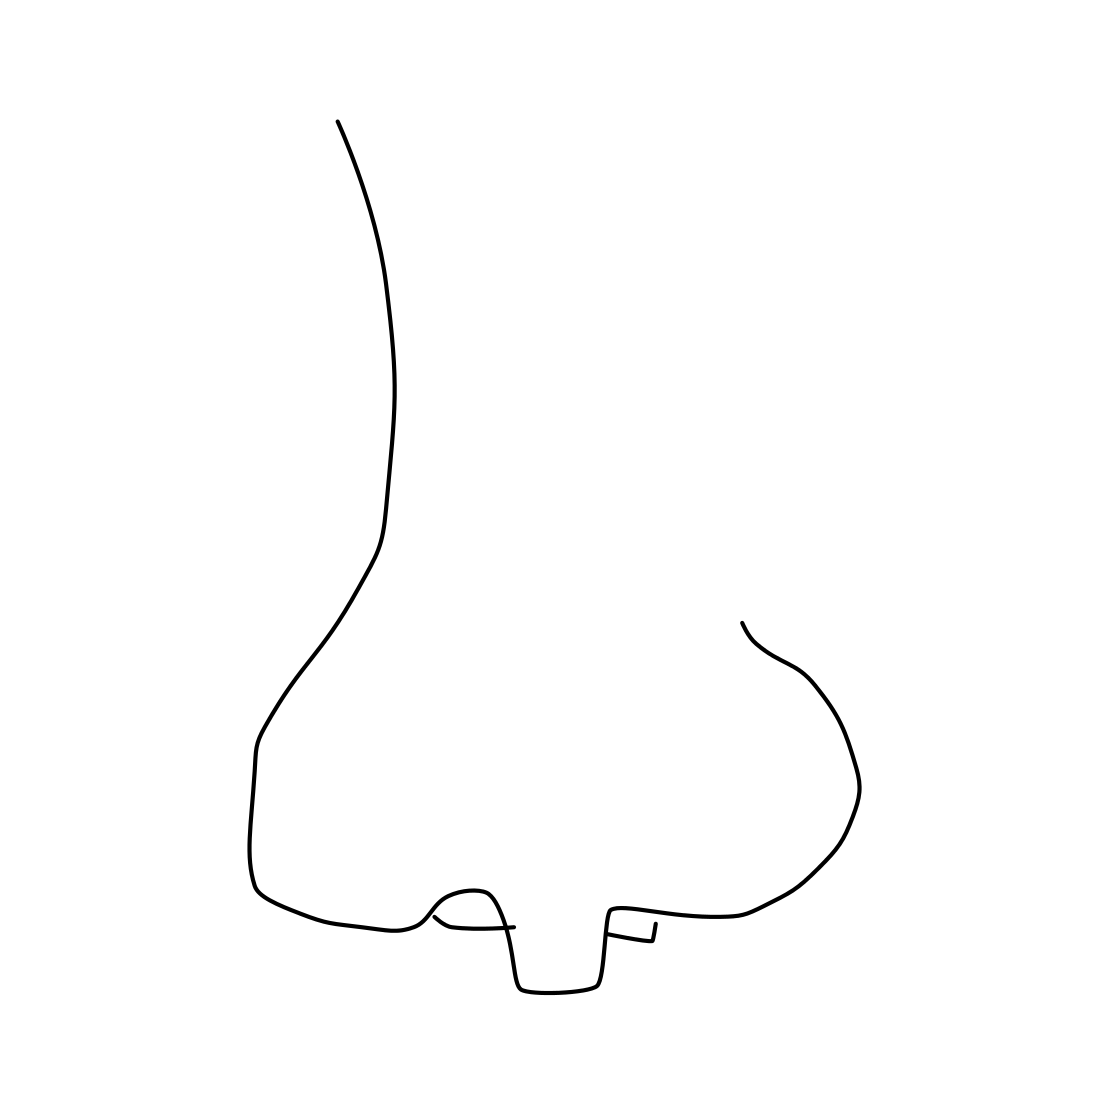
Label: nose